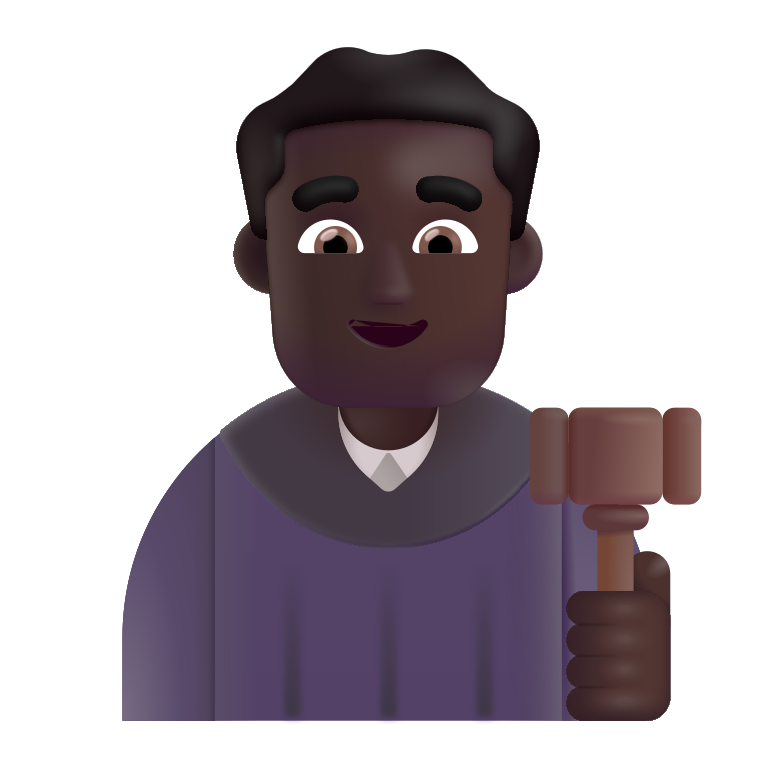
man judge color dark